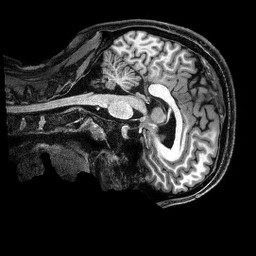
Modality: T1w
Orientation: sagittal
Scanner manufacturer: philips
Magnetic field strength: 3 T
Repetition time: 2.5 s
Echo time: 0.0057 s